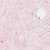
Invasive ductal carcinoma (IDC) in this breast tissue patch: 0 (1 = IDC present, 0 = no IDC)